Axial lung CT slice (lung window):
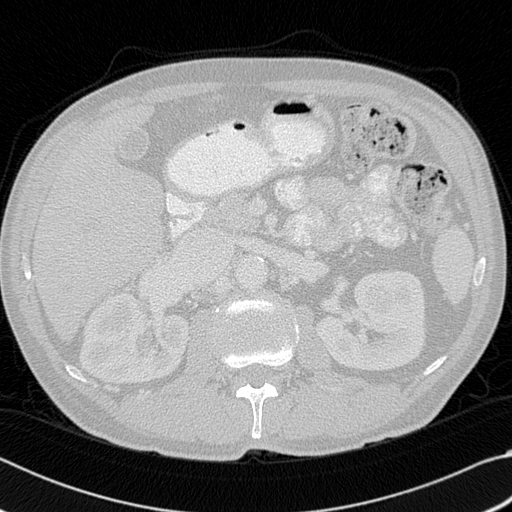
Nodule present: no